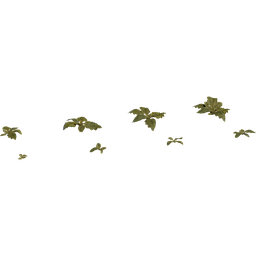
Label: nature